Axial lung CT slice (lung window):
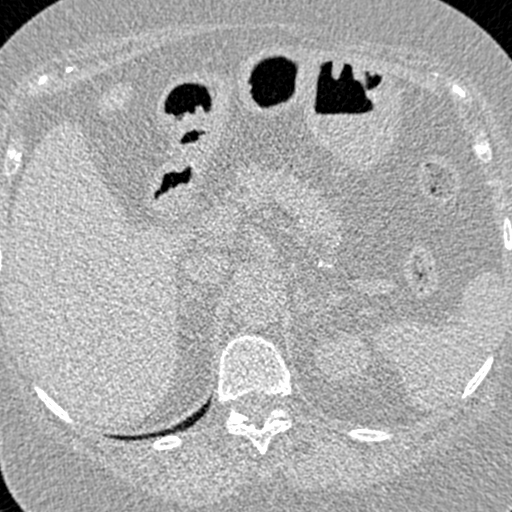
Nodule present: no